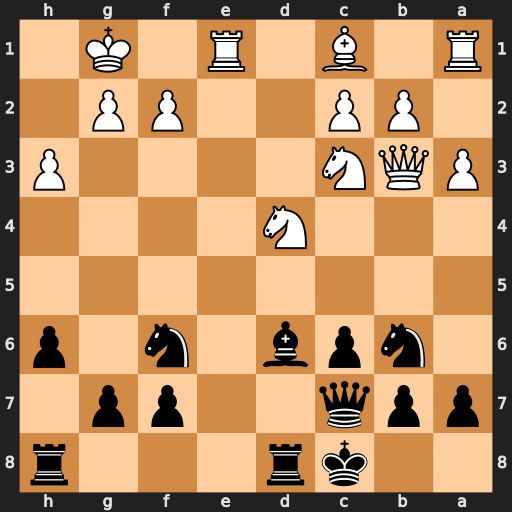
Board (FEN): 2kr3r/ppq2pp1/1npb1n1p/8/3N4/PQN4P/1PP2PP1/R1B1R1K1
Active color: b
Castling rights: -
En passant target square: -
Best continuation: Bh2+ Kh1 Rxd4